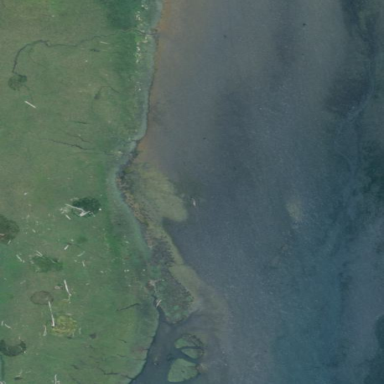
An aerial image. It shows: Tidal wetland area known as tidal flat.